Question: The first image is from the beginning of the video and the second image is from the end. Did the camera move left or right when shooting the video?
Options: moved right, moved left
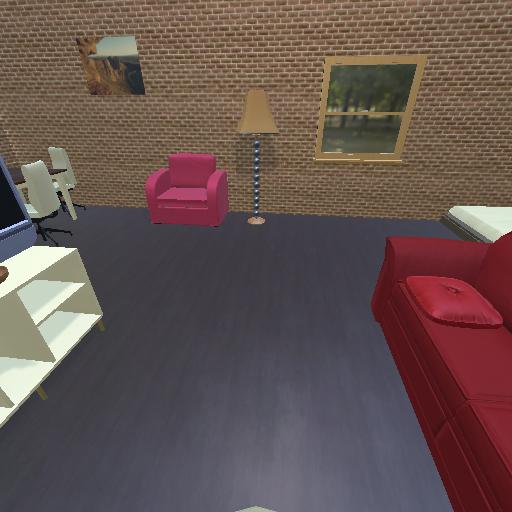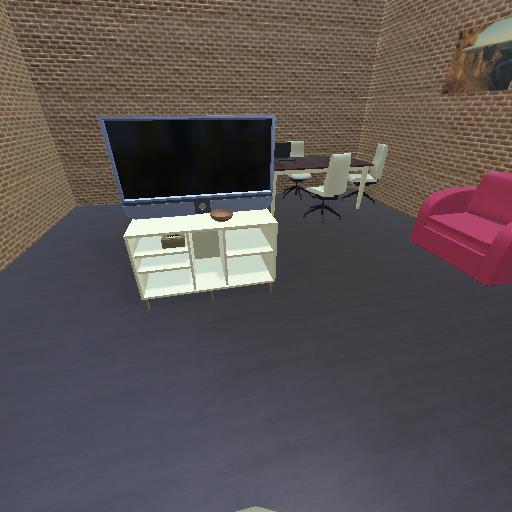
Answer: moved right